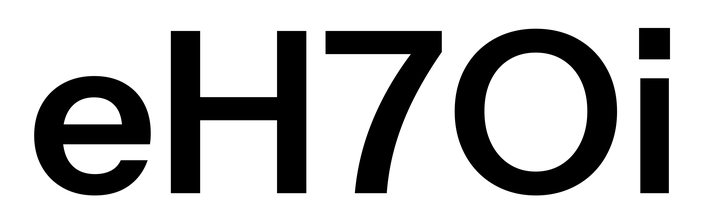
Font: InstrumentSans_SemiBold